Question: I have searched for captcha generation tools, but I could not find any tool which can generate the below captcha pictures.

You can seen these when you want to register on google. It uses a number merged on a real picture and produce a new real image picture.
Do you know any tools that which can do this ?! By the way, what this is the name of this kind of captcha ( or image merging technique )?
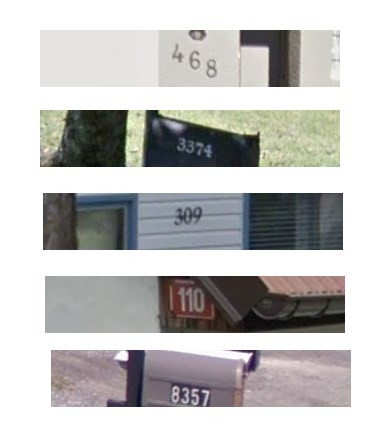
Answer: Google sources these Captcha images from Street View imagery. Direct quote from Google spokesperson:
> We're currently running an experiment in which characters from Street
View images are appearing in CAPTCHAs. We often extract data such as
street names and traffic signs from Street View imagery to improve
Google Maps with useful information like business addresses and
locations. Based on the data and results of these reCaptcha tests,
we'll determine if using imagery might also be an effective way to
further refine our tools for fighting machine and bot-related abuse
online.
source: <URL>